Field crop: tomato
Growth stage: 2
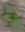
Species: solanum